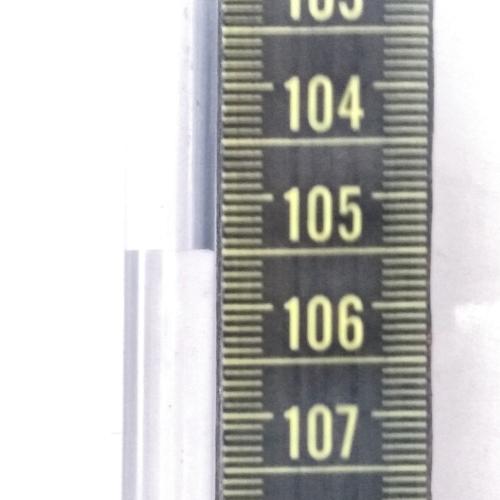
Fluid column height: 105.5 cm